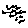
Label: bird